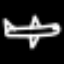
Label: airplane